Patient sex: M
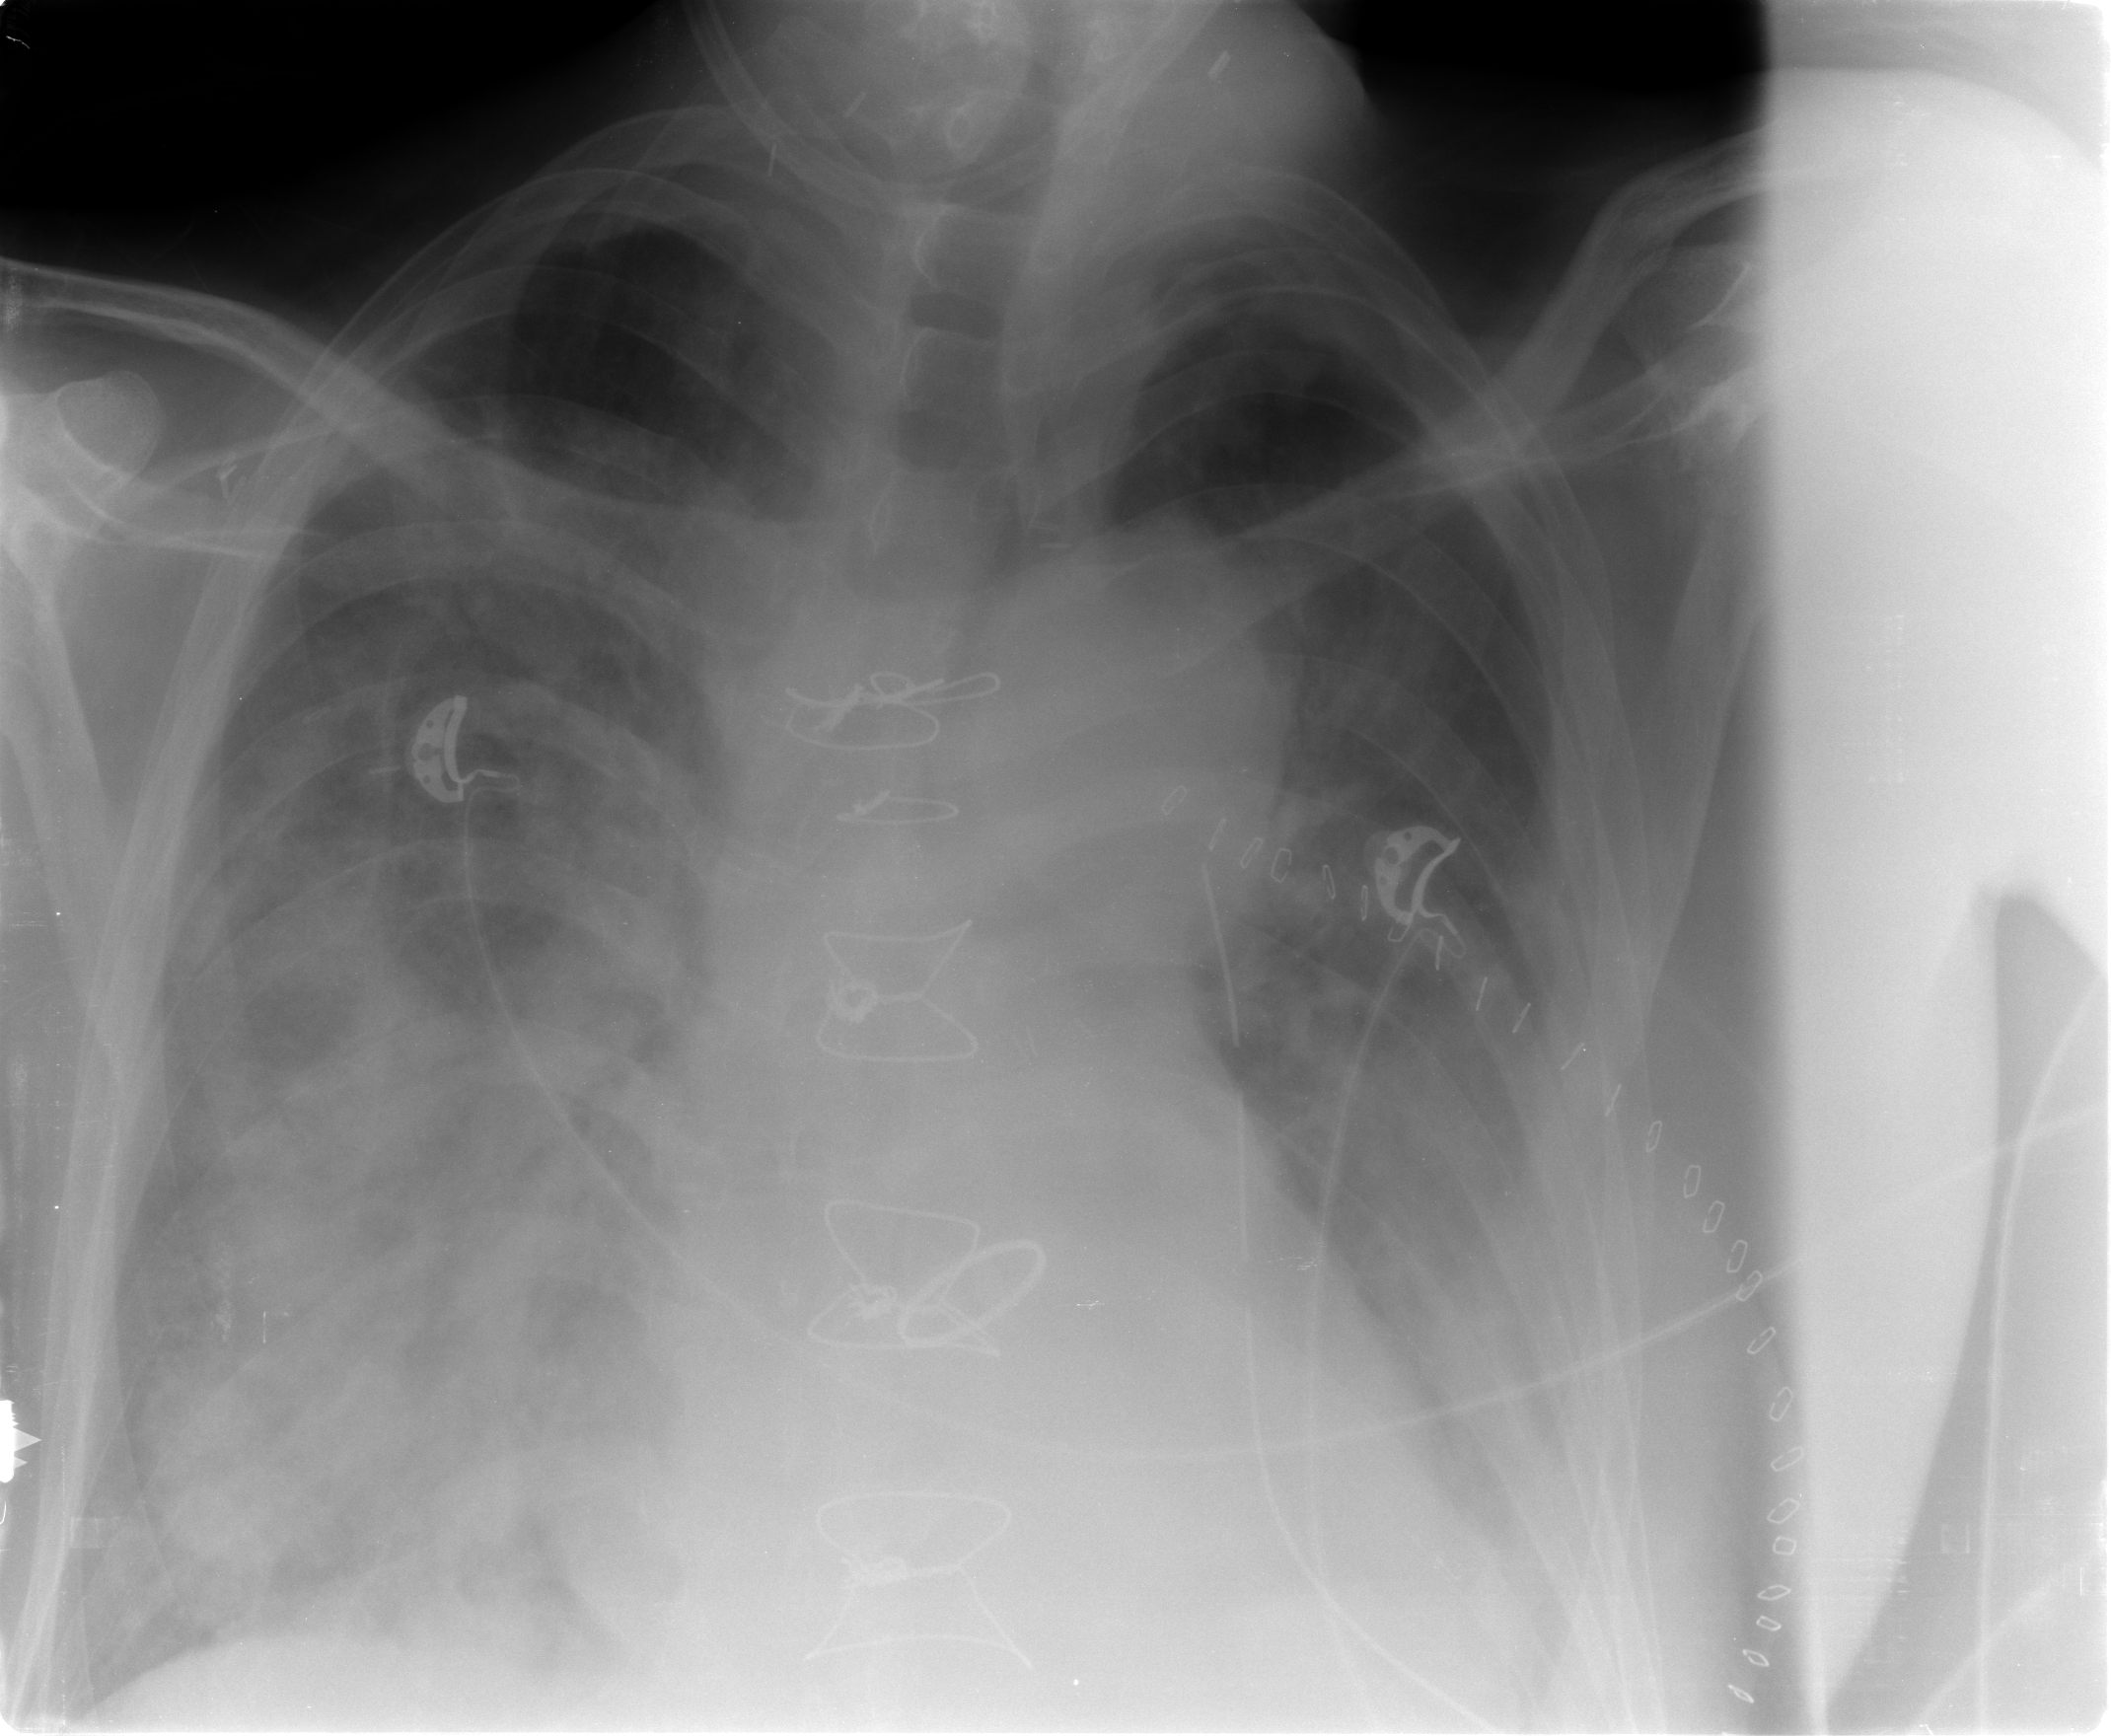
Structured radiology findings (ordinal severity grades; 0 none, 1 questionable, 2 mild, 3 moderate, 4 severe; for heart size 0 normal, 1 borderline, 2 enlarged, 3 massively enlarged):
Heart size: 0
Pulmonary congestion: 0
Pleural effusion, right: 2
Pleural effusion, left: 2
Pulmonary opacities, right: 4
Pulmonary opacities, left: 2
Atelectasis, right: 4
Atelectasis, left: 2